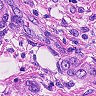
Metastatic tissue present: yes